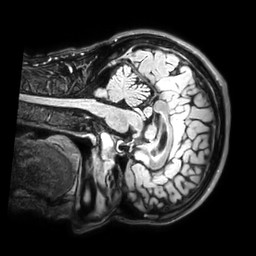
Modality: FLAIR
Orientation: sagittal
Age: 33
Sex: male
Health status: healthy
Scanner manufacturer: philips
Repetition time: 4.8 s
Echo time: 0.2812 s